Field crop: maize
Growth stage: 2
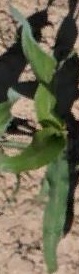
Species: maize